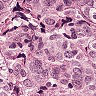
Metastatic tissue present: yes